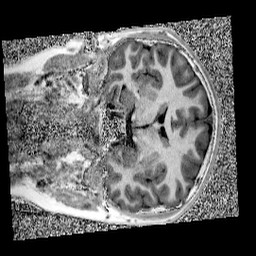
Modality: UNIT1
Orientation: coronal
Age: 13
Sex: male
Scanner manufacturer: siemens
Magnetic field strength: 3 T
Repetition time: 4 s
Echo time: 0.00299 s